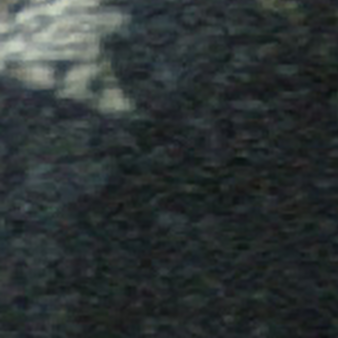
Label: other